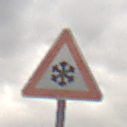
Verkehrszeichen: SchneeOderEisglaette
Umgebung: Outdoor, Nature
Tageszeit: Midday
Wetter: Overcast
Licht: Natural
Jahreszeit: NotSpecified
Kontrast: LowContrast